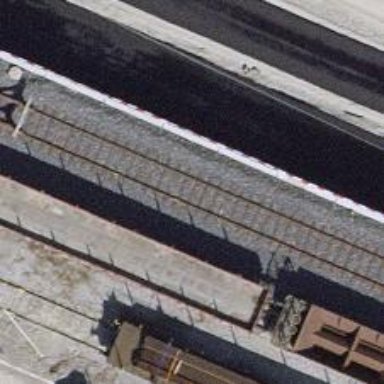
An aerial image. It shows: Railway yard with one track. The railway is electrified with contact line.